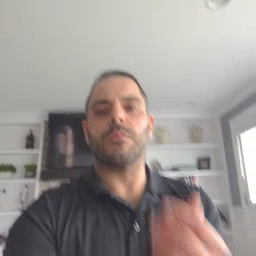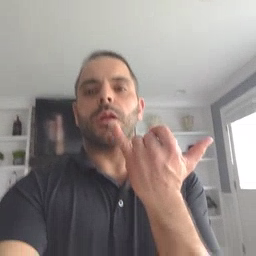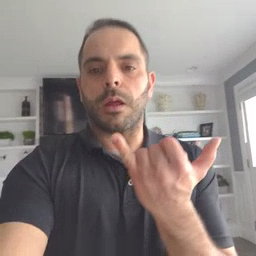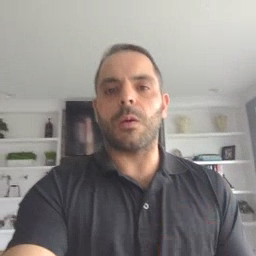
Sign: now